Field crop: maize
Growth stage: 2
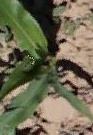
Species: maize